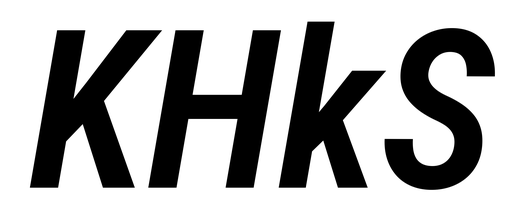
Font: Roboto-Italic_Condensed_SemiBold_Italic